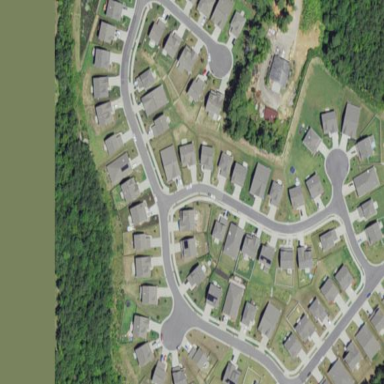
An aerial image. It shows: Residential area within neighborhood.